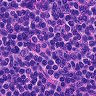
Metastatic tissue present: no